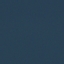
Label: SeaLake